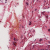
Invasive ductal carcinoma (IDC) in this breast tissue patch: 0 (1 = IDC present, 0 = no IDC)